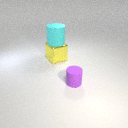
large yellow metal cube below large cyan rubber cylinder